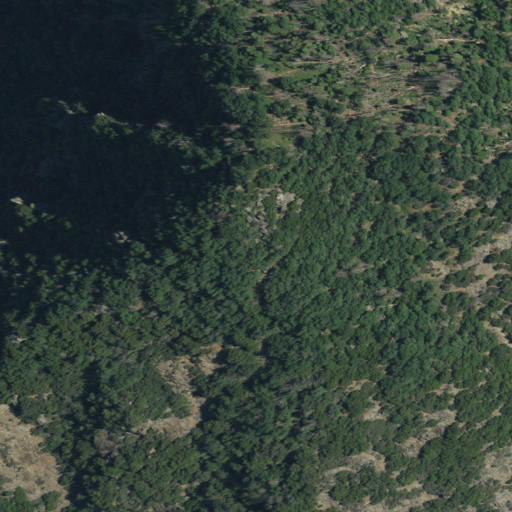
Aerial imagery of mountain in California named Hatchet Peak containing grassland and evergreen forest